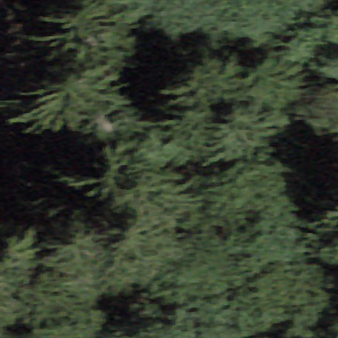
Label: other